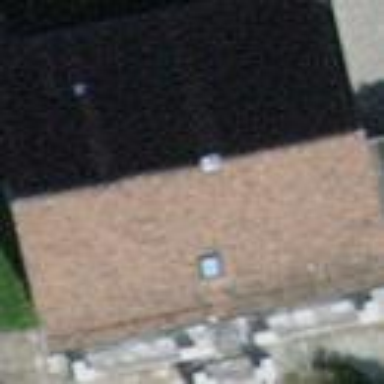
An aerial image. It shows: Detached building with gabled roof.